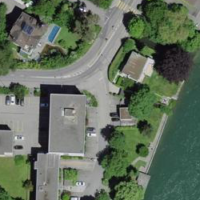
EUNIS habitat code: 54
Species observed at this site:
Allium ursinum
Tachymarptis melba
Corvus corone
Podiceps cristatus
Cygnus olor
Plantago lanceolata
Anas platyrhynchos
Milvus milvus
Columba livia
Passer domesticus
Ciconia ciconia
Sylvia atricapilla
Motacilla alba